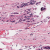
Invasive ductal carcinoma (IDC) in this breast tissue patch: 0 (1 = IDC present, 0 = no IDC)